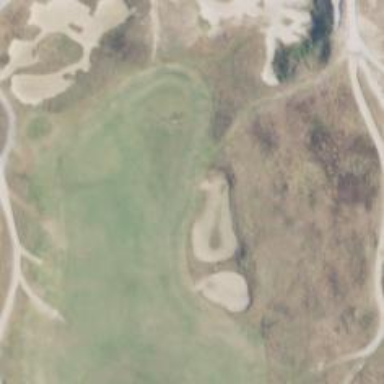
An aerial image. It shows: Path for both roads and golfers.